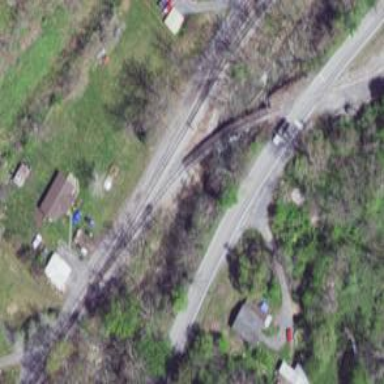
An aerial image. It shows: Railway siding for service.